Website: bh-photo
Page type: billing-address
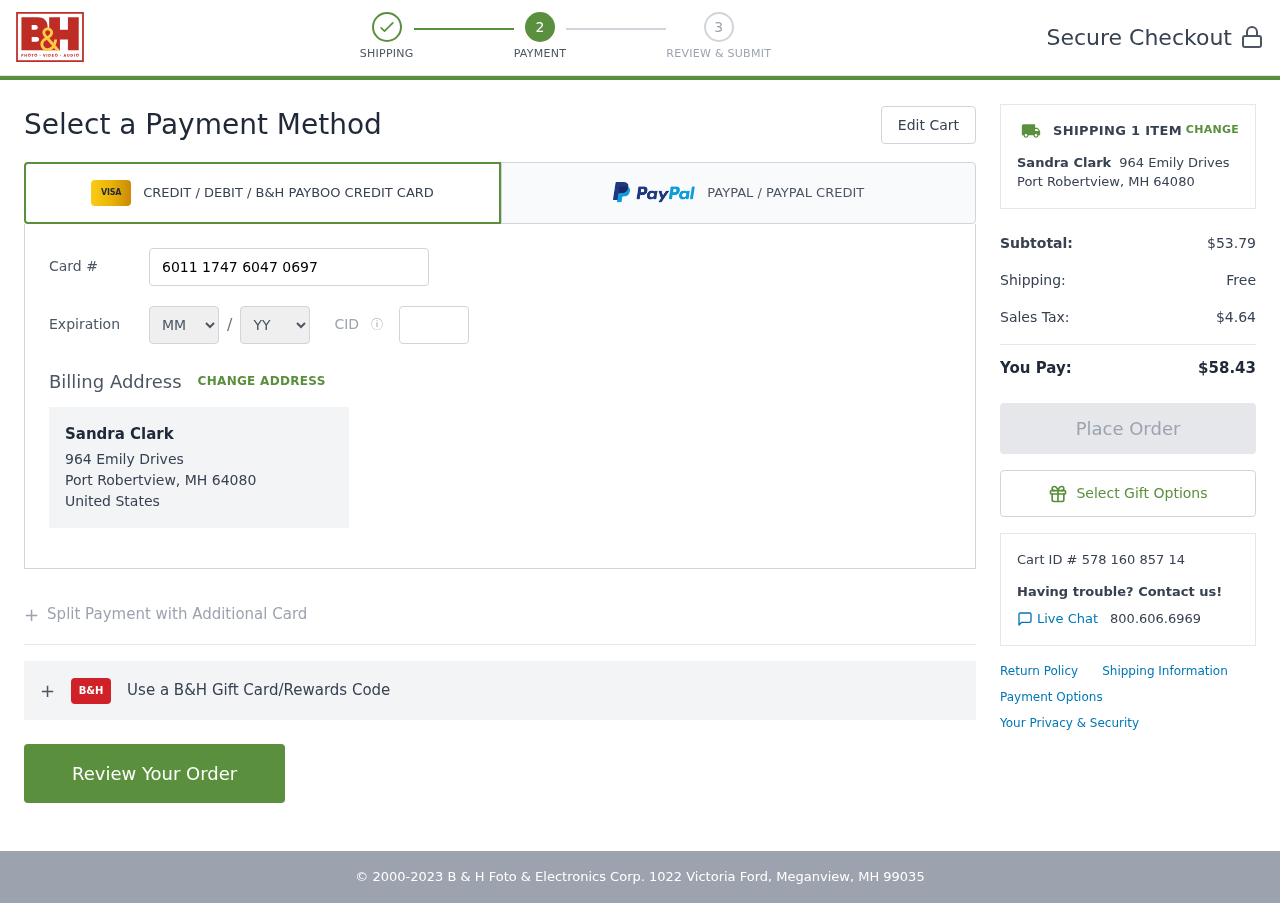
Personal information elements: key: PII_CARD_CVV
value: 503
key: PII_CARD_EXPIRY_MONTH
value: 11
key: PII_CARD_EXPIRY_YEAR
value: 30
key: PII_CARD_NUMBER
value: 6011 1747 6047 0697
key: PII_CITY_STATE_ZIP
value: Port Robertview, MH 64080
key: PII_COUNTRY
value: United States
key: PII_FULLNAME
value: Sandra Clark
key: PII_STREET
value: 964 Emily Drives
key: PII_FULLNAME2
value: Sandra Clark
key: PII_CITY
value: Port Robertview
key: PII_STATE
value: MH
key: PII_STATE_ABBR
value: MH
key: PII_POSTCODE
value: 64080
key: PII_POSTCODE_FULL
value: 64080
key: PII_CITY_STATE
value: Port Robertview, MH
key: PII_POSTCODE_NUMERIC
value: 64080
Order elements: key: ORDER_NUM_ITEMS
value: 1
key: ORDER_SUBTOTAL
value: $53.79
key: ORDER_SHIPPING_COST
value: Free
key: ORDER_TAX
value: $4.64
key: ORDER_TOTAL
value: $58.43
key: ORDER_ID
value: Cart ID # 578 160 857 14